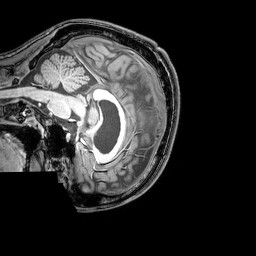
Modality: T1w
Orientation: sagittal
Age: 21
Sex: male
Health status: healthy
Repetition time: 0.081 s
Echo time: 0.037 s